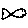
Label: fish